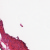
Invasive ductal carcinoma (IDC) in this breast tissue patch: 0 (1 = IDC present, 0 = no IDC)